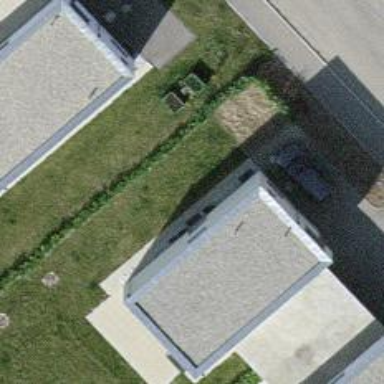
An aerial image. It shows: Garage.